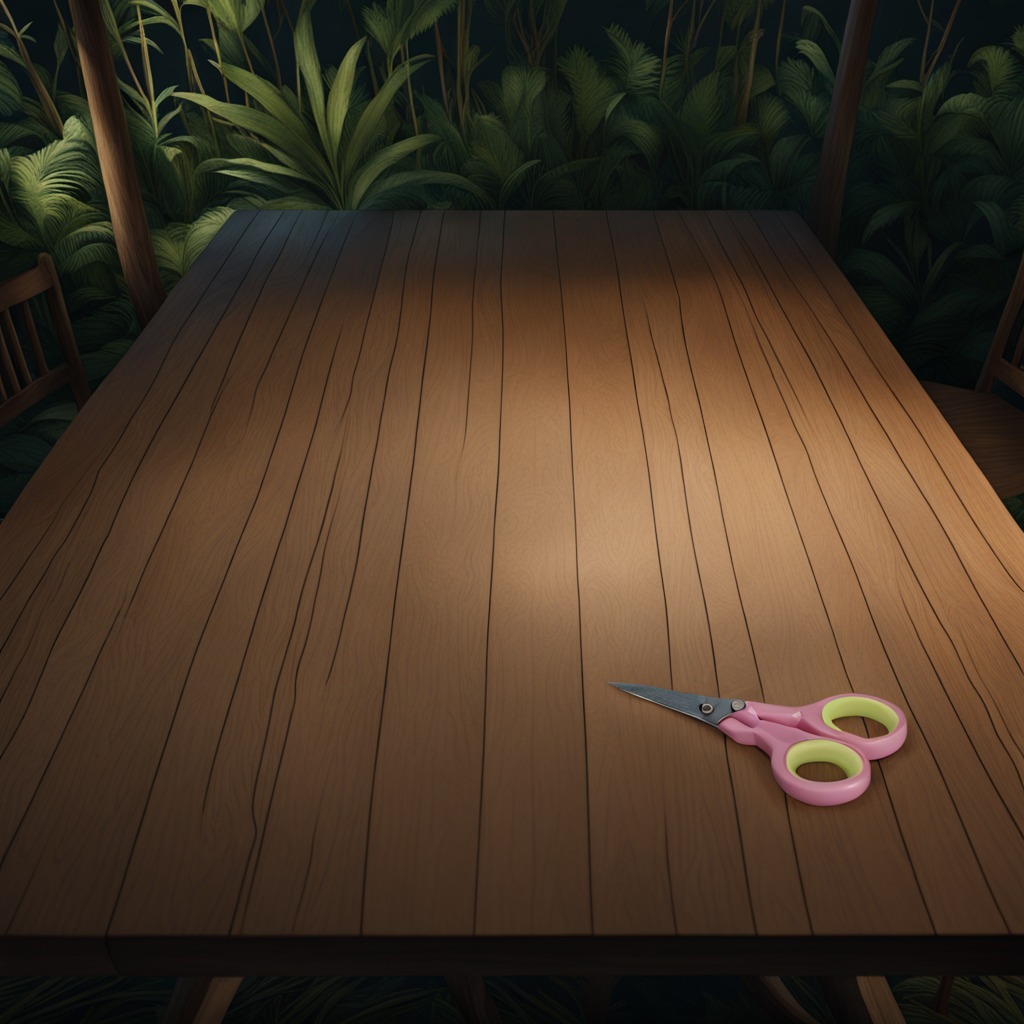
A scissor lying on a wooden table inside a jungle field workshop tent at night dim ambient light soft shadows worn but